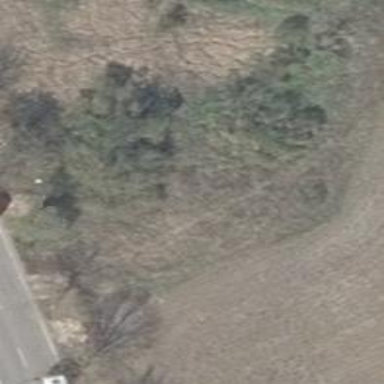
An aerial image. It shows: Patch of scrub vegetation.